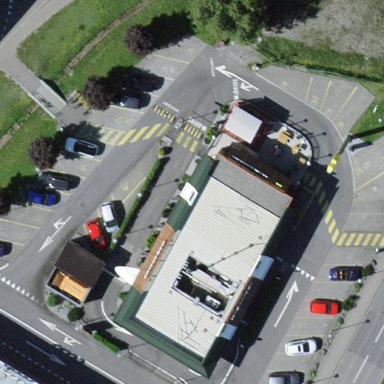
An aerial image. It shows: Fast food restaurant in building.